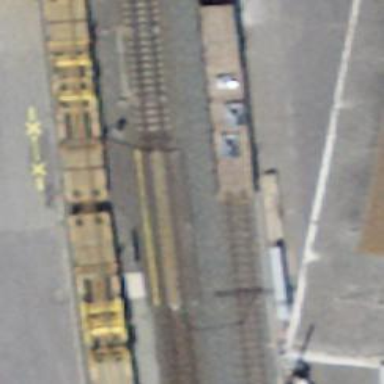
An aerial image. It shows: Narrow-gauge railway in yard.